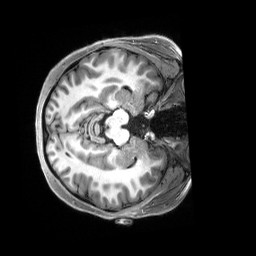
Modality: T1w
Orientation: axial
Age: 26
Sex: female
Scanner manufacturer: siemens
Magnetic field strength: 3 T
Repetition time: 2.5 s
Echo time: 0.00222 s